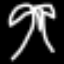
Label: palm tree